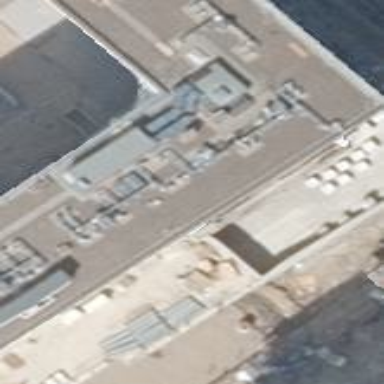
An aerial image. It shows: White building with flat roof.